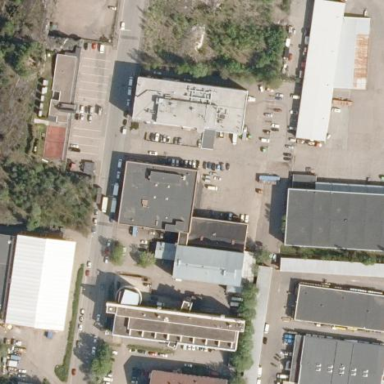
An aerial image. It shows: Industrial area.